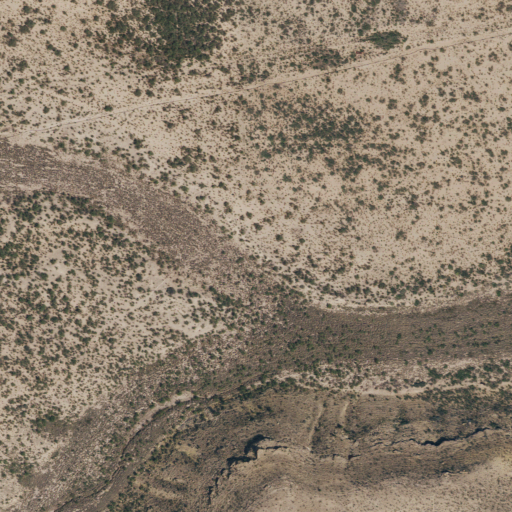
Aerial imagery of valley in Texas named Cedar Pasture Draw containing only shrub